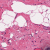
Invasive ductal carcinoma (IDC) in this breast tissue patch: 0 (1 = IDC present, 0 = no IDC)